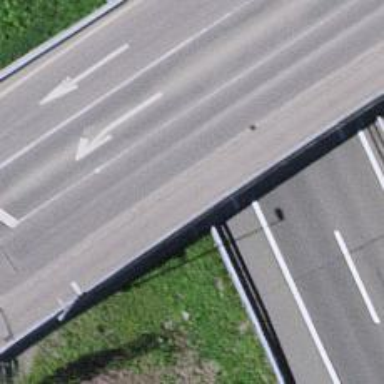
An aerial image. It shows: Sidewalk on bridge.